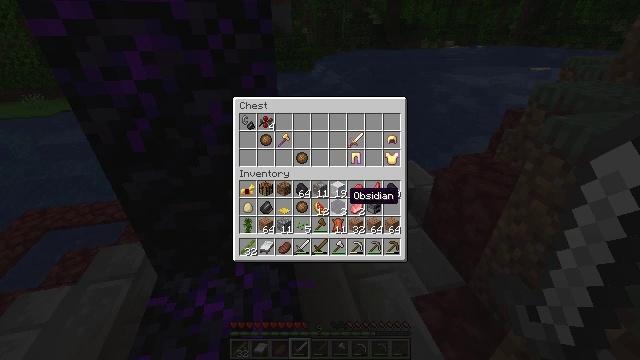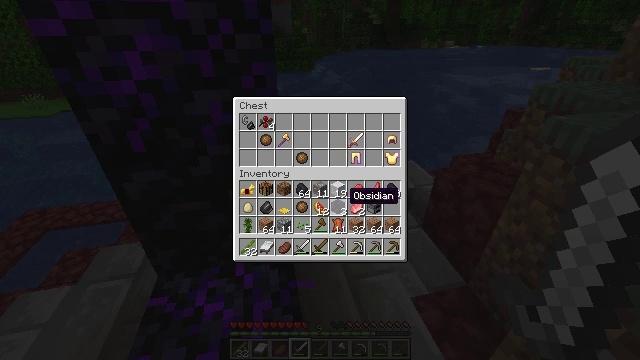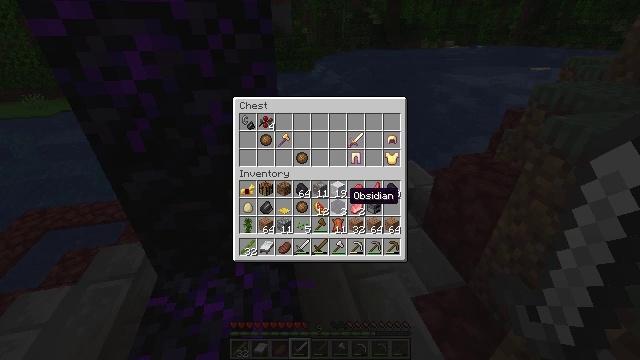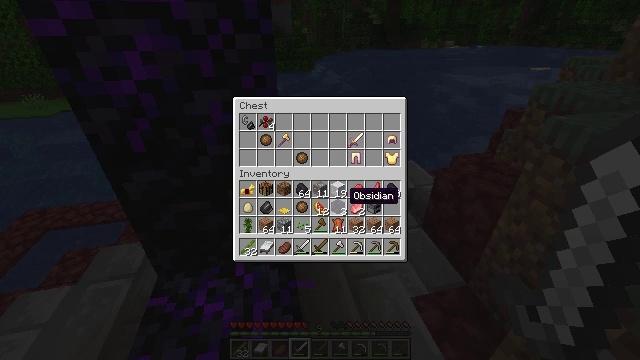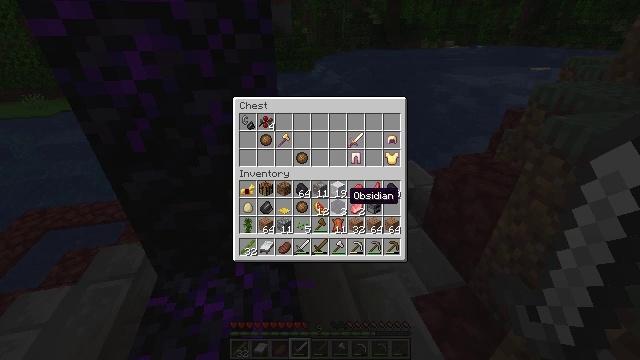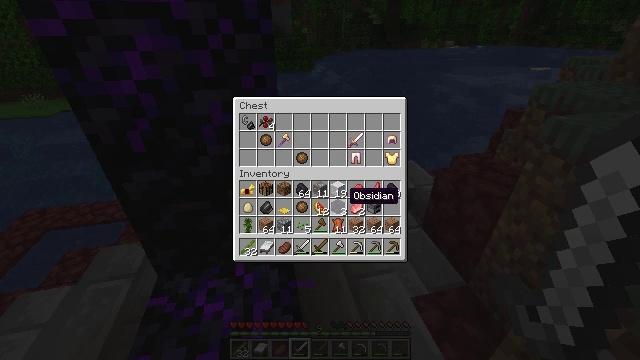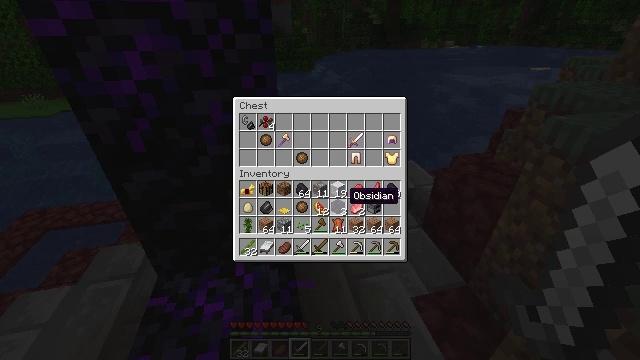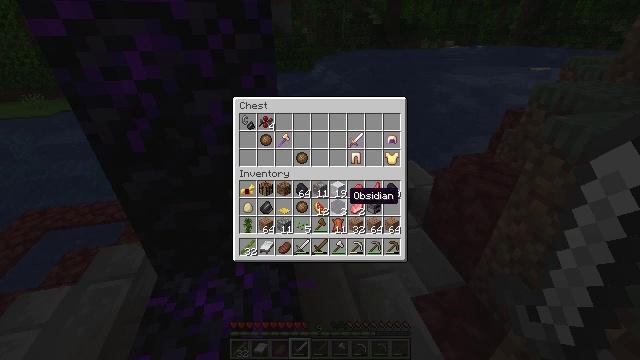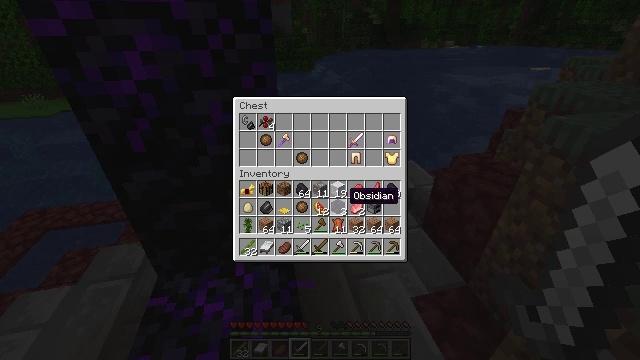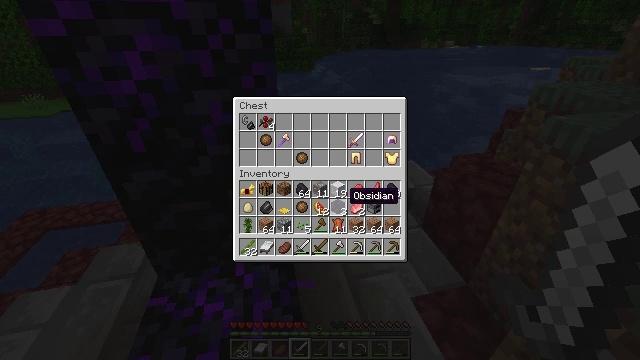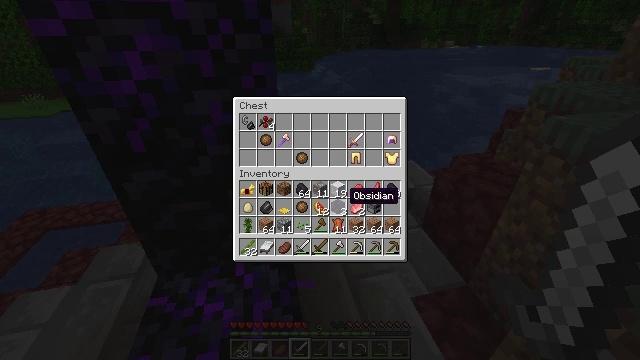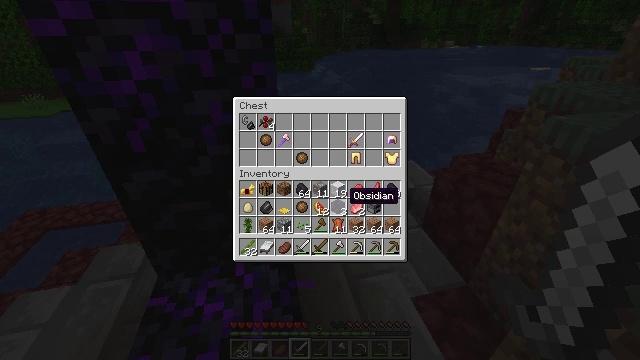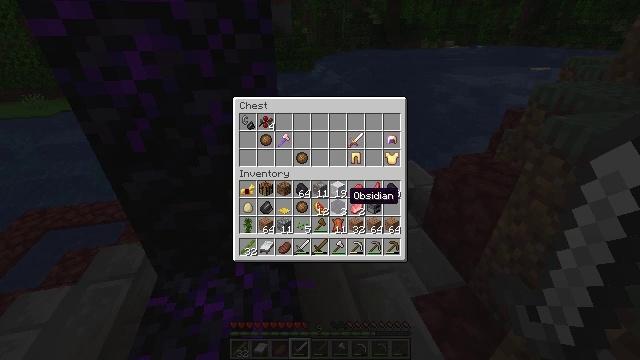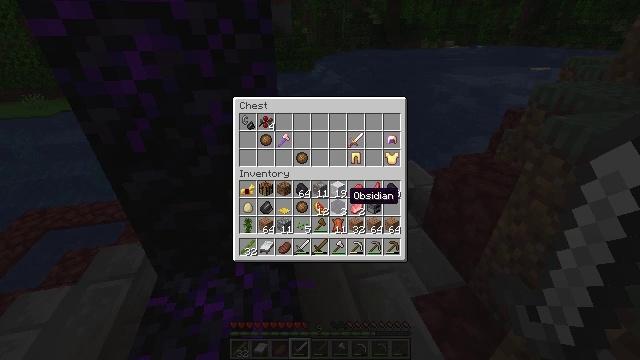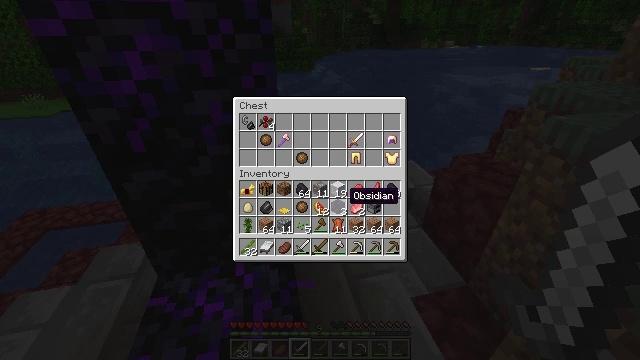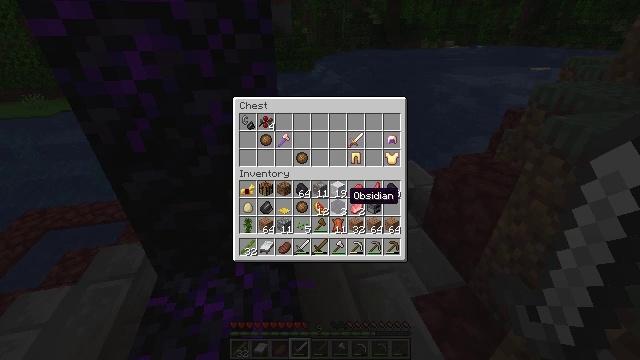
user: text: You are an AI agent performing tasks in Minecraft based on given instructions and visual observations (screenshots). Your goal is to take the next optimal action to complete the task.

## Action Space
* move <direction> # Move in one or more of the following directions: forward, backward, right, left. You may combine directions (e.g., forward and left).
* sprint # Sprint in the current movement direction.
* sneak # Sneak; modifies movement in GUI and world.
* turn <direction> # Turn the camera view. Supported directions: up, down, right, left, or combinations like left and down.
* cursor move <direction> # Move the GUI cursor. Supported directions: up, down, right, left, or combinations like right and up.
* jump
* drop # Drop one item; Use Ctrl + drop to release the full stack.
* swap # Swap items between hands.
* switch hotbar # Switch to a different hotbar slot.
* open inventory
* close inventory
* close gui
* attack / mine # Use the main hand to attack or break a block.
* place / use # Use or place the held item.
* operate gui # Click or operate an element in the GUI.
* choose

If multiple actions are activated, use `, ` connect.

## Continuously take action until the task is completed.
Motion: motion action
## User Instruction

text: Gather grass block for landscaping.
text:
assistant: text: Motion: sneak
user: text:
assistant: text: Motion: sneak
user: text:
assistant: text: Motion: sneak
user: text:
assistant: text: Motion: sneak
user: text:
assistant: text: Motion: sneak
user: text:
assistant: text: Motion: sneak
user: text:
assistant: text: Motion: sneak
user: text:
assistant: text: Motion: sneak
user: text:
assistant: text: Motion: sneak
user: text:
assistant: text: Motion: sneak
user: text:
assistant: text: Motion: sneak
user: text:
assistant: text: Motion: sneak
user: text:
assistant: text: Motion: sneak
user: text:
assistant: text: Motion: sneak
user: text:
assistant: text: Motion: sneak
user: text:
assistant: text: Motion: sneak
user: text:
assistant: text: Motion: sneak
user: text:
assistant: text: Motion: sneak
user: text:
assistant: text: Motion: sneak
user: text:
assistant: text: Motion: sneak, cursor move left
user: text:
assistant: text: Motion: sneak, cursor move left
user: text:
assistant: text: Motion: sneak
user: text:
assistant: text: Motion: sneak, cursor move left
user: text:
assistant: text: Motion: sneak, cursor move left
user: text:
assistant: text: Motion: sneak
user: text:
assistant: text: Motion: sneak
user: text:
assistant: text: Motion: sneak
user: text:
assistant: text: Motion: sneak
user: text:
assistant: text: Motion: sneak, operate gui
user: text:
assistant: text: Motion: sneak, operate gui